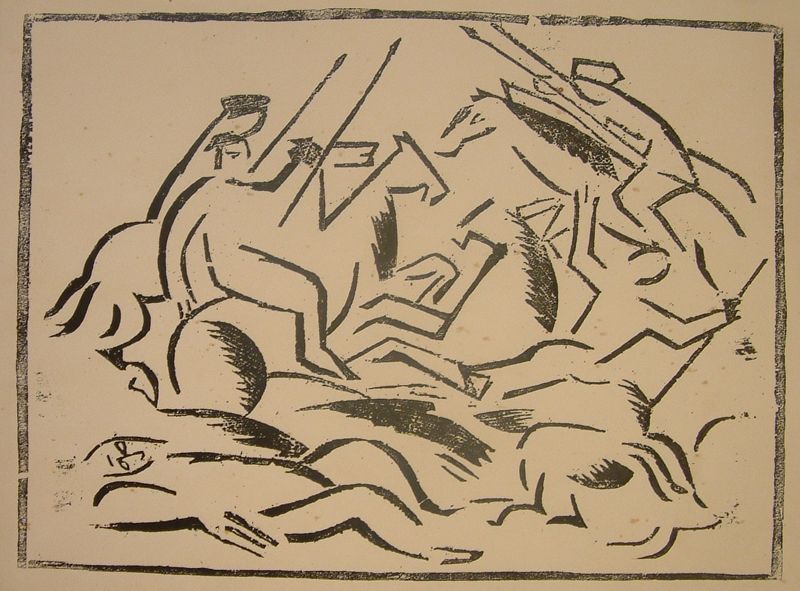
Titel: War: Battle, War: Battle
Künstler: Ol’ga; Kruchenykh, Aleksandr Rozanova
Standort: Amherst (Massachusetts, USA)
Institution: Mead Art Museum, Amherst College
Schlagwörter: conflict, fight, men, people, soldier, soldiers, white, arm, black, print, woodcut, fighting, horses, head, death, drawing, black and white, frame, hats, monochrome, outline, sketch, battle, fall, dead, abstract, ink, lines, war, horse, warrior, lithograph, lying, picasso, hors, kill, bodies, border, spears, russia, hoofs, killing, fallen, spear, killed, arrows, rider, warriors, weapons, blck, balck